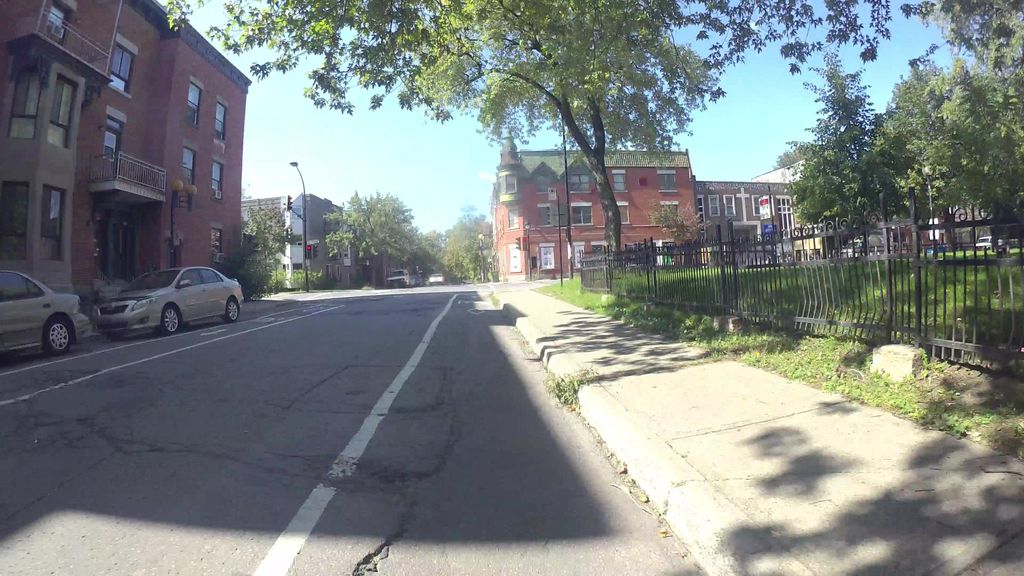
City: montreal